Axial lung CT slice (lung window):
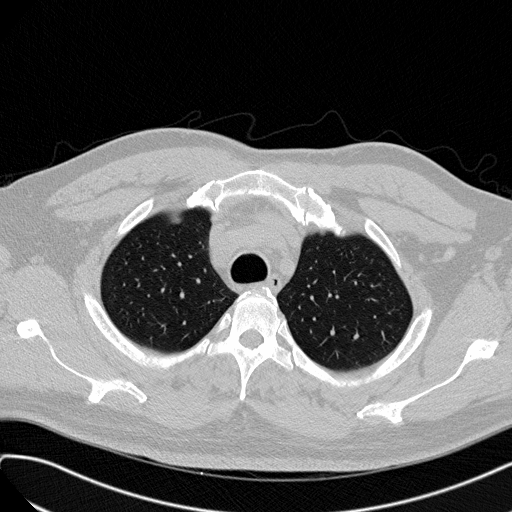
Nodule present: no